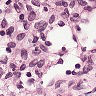
Metastatic tissue present: no